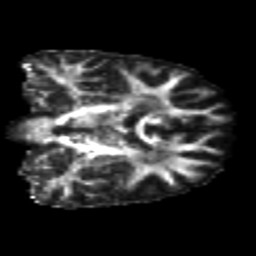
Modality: FA
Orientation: coronal
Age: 26
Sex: male
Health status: healthy
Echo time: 0.074 s